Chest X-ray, PA view. Patient: 56 years old, sex F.
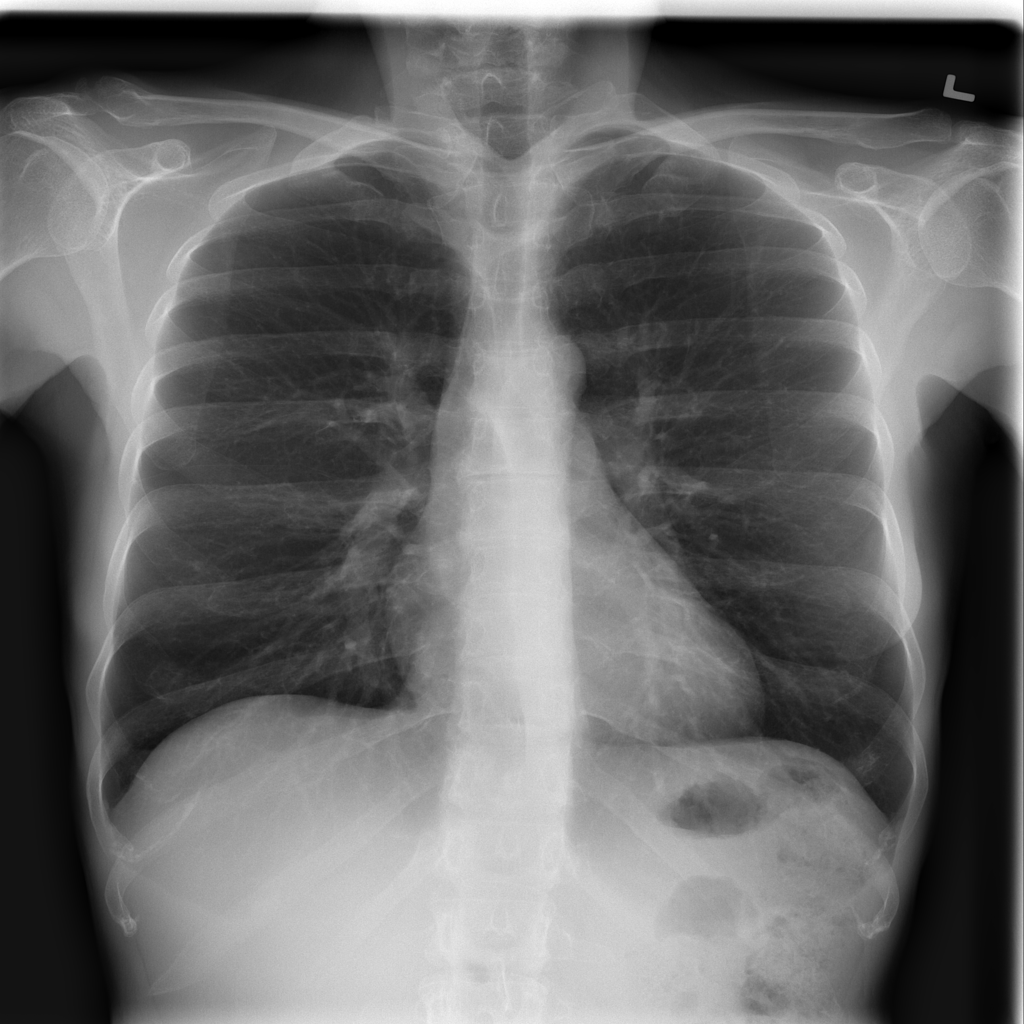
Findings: No Finding